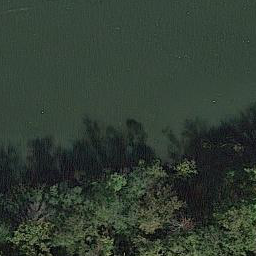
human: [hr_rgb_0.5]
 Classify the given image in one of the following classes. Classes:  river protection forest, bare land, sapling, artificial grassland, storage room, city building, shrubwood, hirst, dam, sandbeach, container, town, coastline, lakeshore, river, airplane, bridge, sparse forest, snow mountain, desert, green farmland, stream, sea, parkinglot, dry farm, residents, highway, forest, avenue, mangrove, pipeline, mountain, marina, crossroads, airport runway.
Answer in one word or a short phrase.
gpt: river protection forest